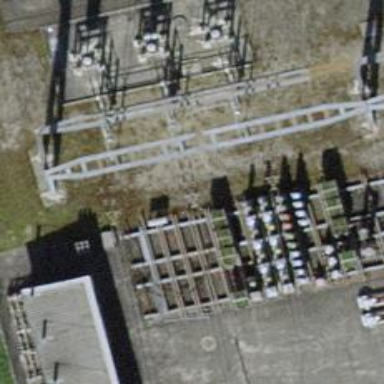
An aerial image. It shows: Endpoint substation.